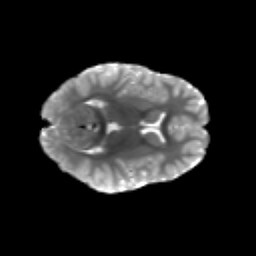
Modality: T2w
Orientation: axial
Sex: female
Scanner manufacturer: siemens
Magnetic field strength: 3 T
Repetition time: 5 s
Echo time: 0.071 s